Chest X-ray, AP view. Patient: 41 years old, sex M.
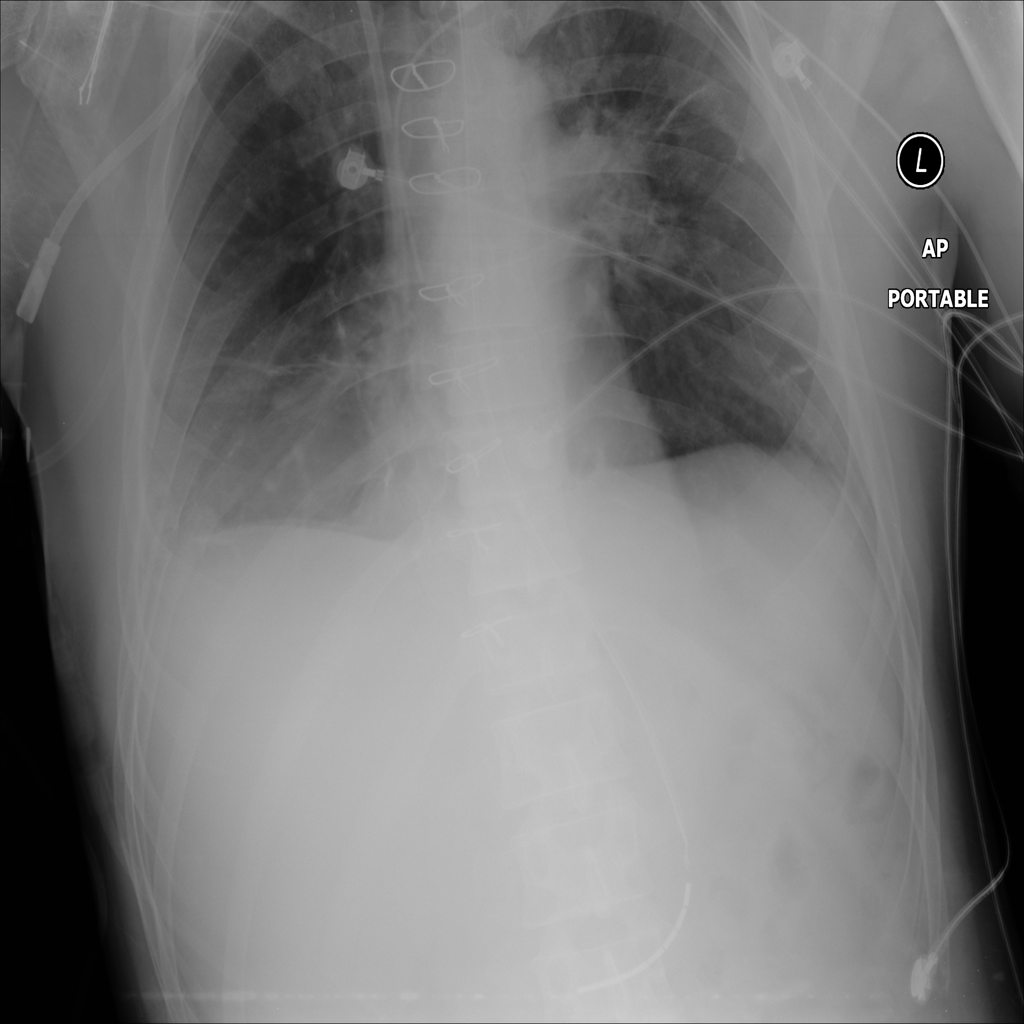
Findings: No Finding